Question: I am trying to run application using xcode 6 on ios8 simulator but I am getting error '"The runtime for selected device is not installed ".'
I have set the command line tool in preferences but no luck.
Please help.
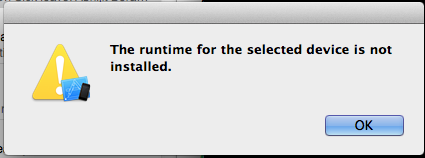
Answer: I renamed xode 5 back to xcode.app and it worked. iOS simulator will not run if we rename the xcode.